Field crop: maize
Growth stage: 2
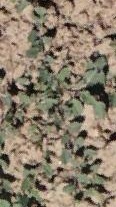
Species: convolvulus